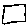
Label: square